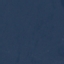
Land use / land cover class: SeaLake